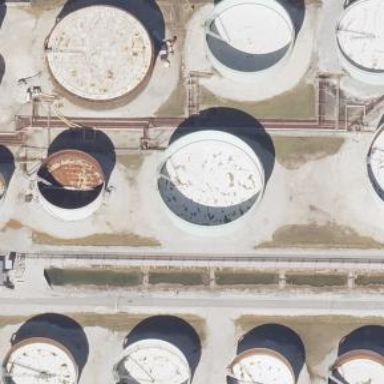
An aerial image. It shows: Storage tank which is man-made and housed in building.